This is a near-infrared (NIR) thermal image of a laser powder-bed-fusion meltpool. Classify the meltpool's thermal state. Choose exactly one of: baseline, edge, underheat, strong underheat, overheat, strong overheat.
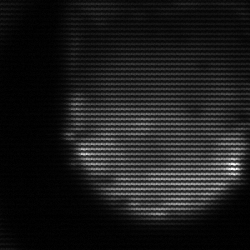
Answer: edge